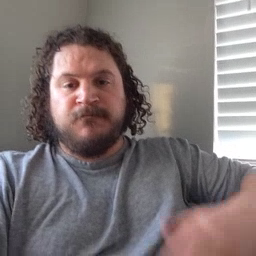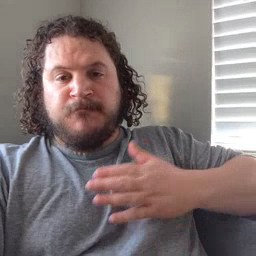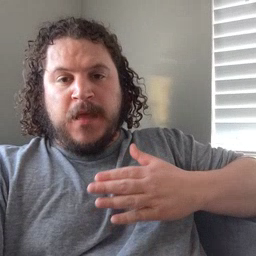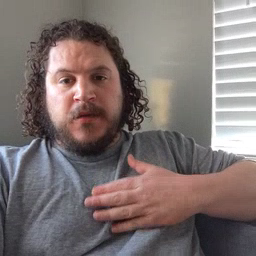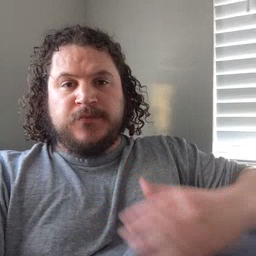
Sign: minemy